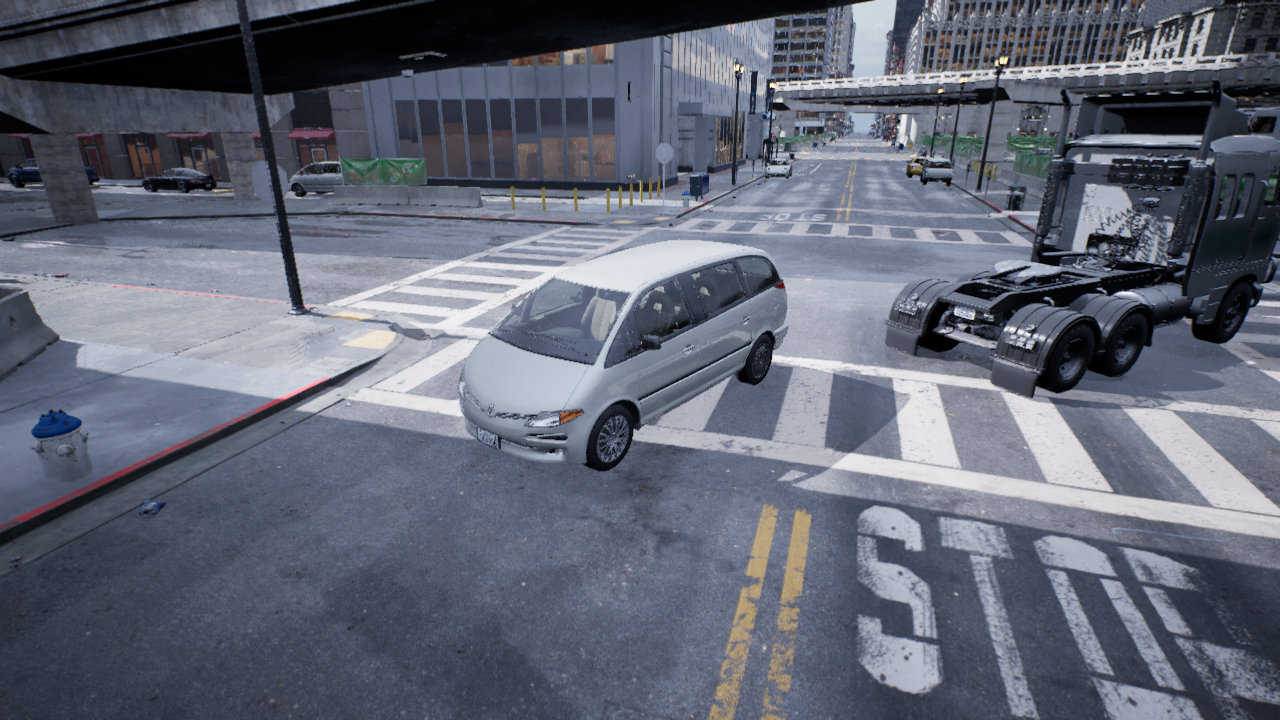
Venue: intersection
Lighting: overcast
Vehicle rig: minivan